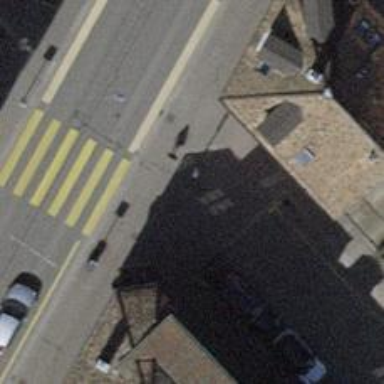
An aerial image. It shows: Bollard barrier.